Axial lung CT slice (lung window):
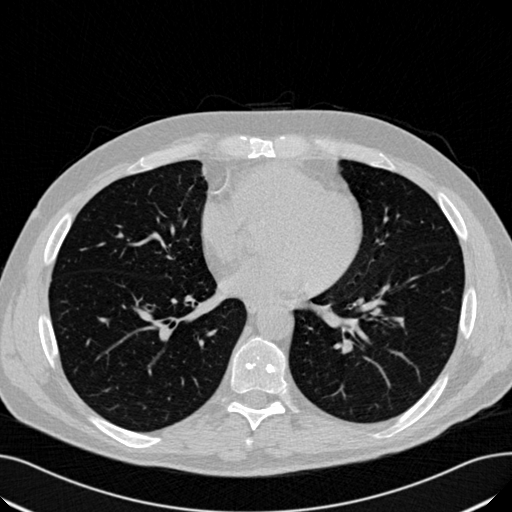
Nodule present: no